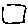
Label: square